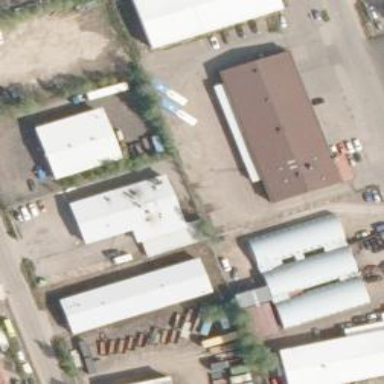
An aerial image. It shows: Industrial area with depot.